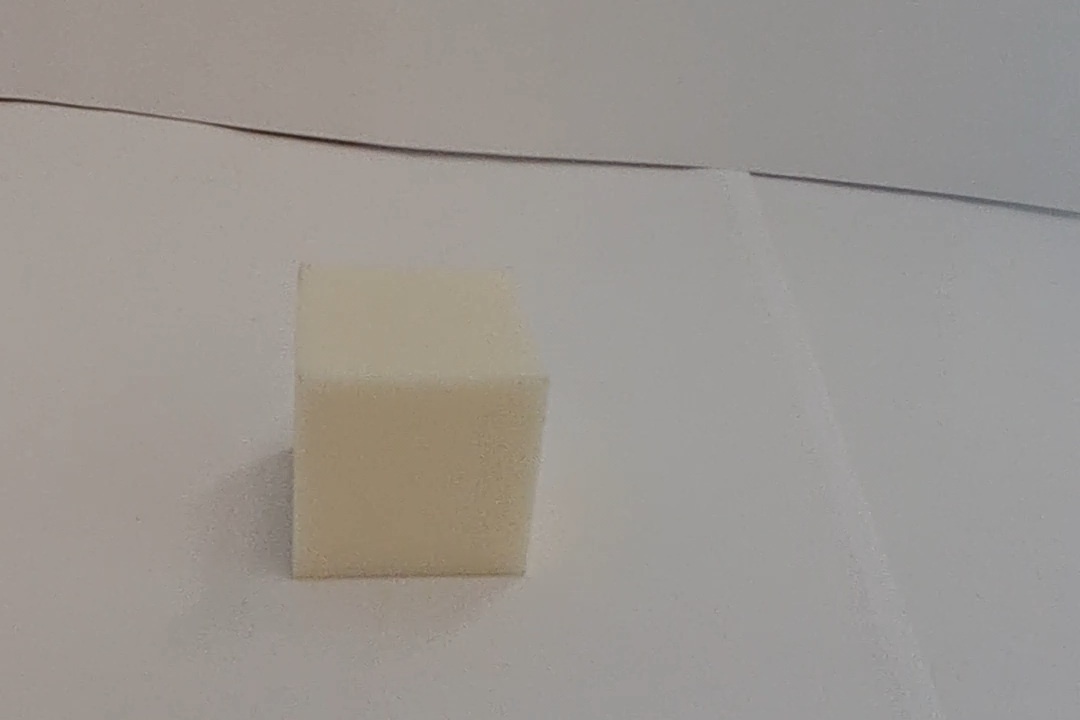
Label: Cuboid